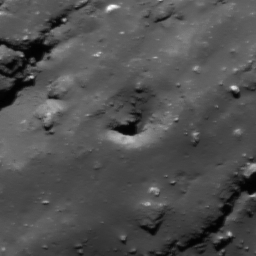
Pit: Tycho 3
Host crater: Tycho
Host type: impact_melt
Lunar coordinates: latitude -42.945, longitude 347.786